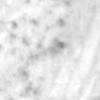
Label: no_change